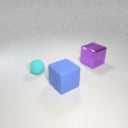
large purple metal cube behind large blue rubber cube